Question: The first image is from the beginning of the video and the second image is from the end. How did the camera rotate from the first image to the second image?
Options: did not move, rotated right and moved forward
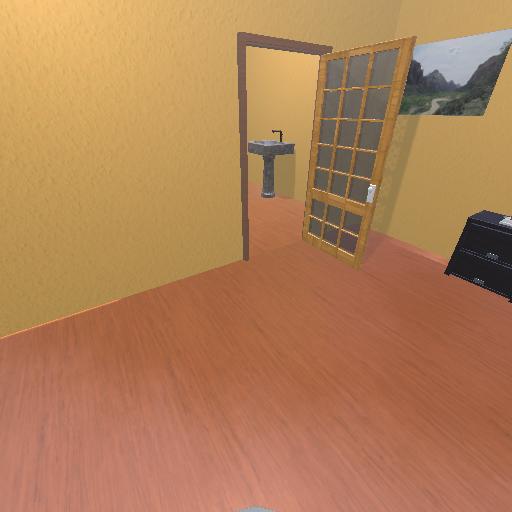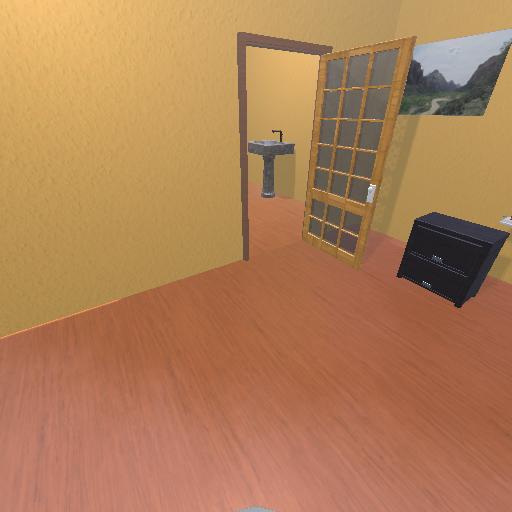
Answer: did not move